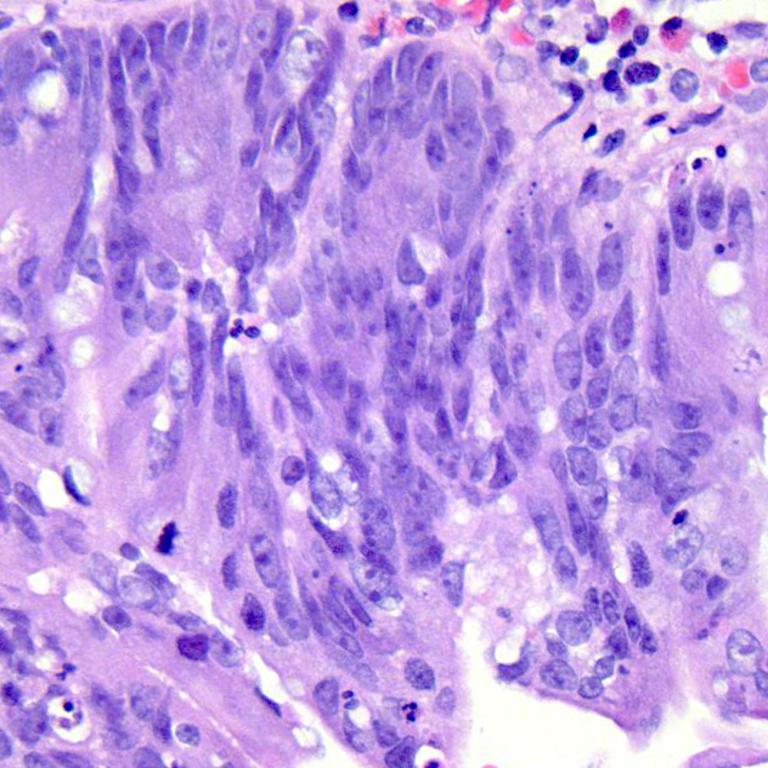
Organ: colon
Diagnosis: adenocarcinomas